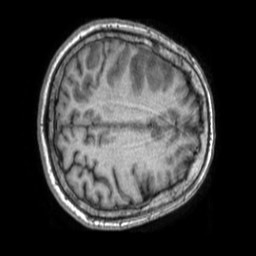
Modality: T1w
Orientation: axial
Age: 72
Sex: female
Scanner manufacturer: philips
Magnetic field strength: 1.5 T
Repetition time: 0.007217 s
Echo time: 0.003264 s